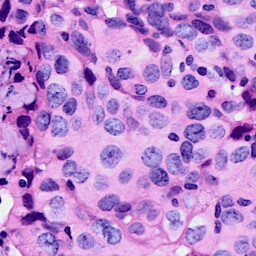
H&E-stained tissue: Breast